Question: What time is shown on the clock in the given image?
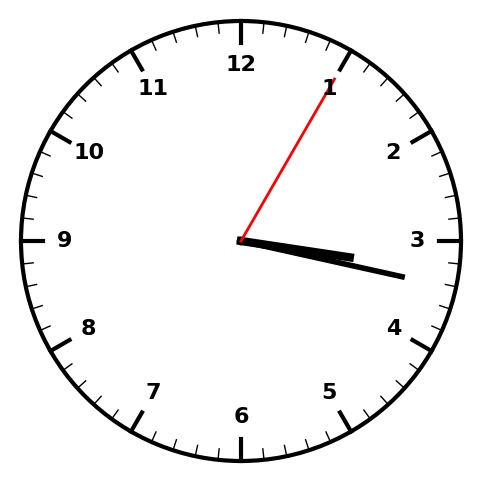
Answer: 03:17:05